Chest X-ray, AP view. Patient: 31 years old, sex M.
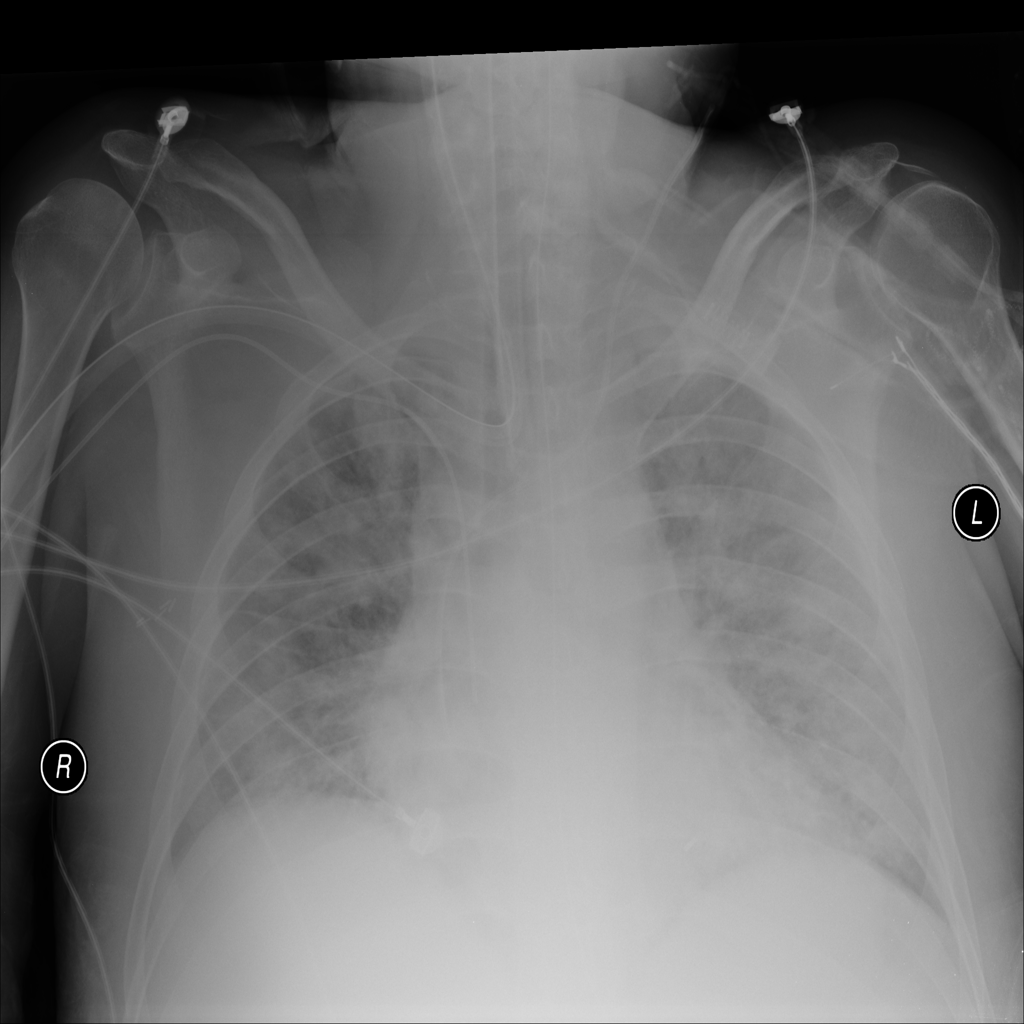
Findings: Mass